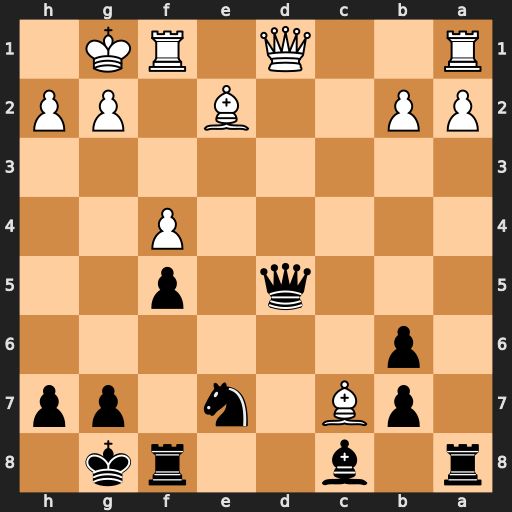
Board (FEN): r1b2rk1/1pB1n1pp/1p6/3q1p2/5P2/8/PP2B1PP/R2Q1RK1
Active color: b
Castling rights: -
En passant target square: -
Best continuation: Qc5+ Kh1 Qxc7